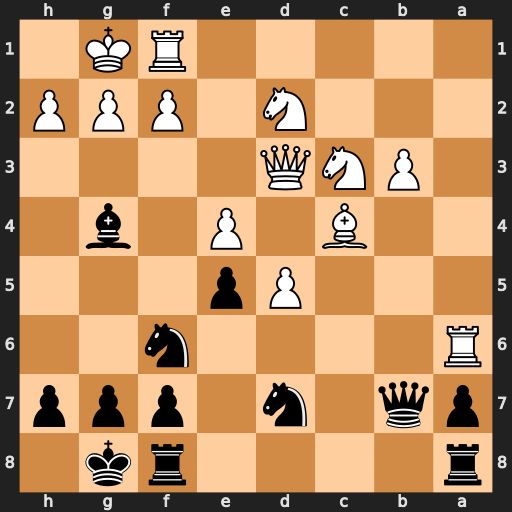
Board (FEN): r4rk1/pq1n1ppp/R4n2/3Pp3/2B1P1b1/1PNQ4/3N1PPP/5RK1
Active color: b
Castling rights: -
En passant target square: -
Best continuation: Nc5 Qg3 Nxa6